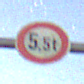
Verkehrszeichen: TatsaechlicheMasse
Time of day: Night
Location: Outdoor (Nature)
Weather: Clear
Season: NotSpecified
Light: Natural